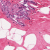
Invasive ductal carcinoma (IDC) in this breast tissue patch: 0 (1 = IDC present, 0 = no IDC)